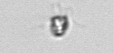
Label: Pyramimonas